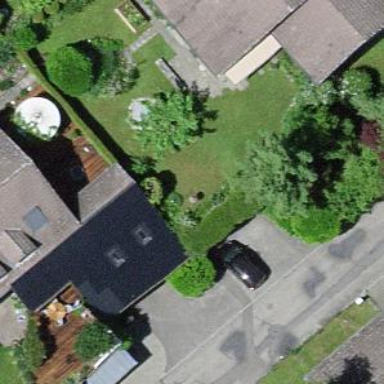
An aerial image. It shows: Garage building.